Question: I have a query file called 'queries.qry'
And I am trying to query my assets and transaction for now.
my code
'''
//queries.qry
query AllAssetData {
description: "Returns All the data in th registry"
statement:
SELECT org.consentmanagement.asset.x
}
query AllTransactionData {
description: "Returns All the data in th registry"
statement:
SELECT org.consentmanagement.transactions.y
}
'''
Now after creating a bna file and then a card. I Deployed it on the fabric I have using composer.(Using following code)
'''
composer network install --card PeerAdmin@hlfv1 --archiveFile example.bna
composer network start --networkName trial --networkVersion 0.0.1 --networkAdmin admin --networkAdminEnrollSecret adminpw --card PeerAdmin@hlfv1 --file admin@trial.card
composer card import --file admin@trial.card
composer network ping --card admin@trial
'''
And deploy a REST server with it using
'''
composer-rest-server -c admin@ltrial -n never -u true -d a -w true
'''
Now when I open 'localhost:3000'
and click on "Query: Named queries "
I don't get the queries I have coded, I just get this

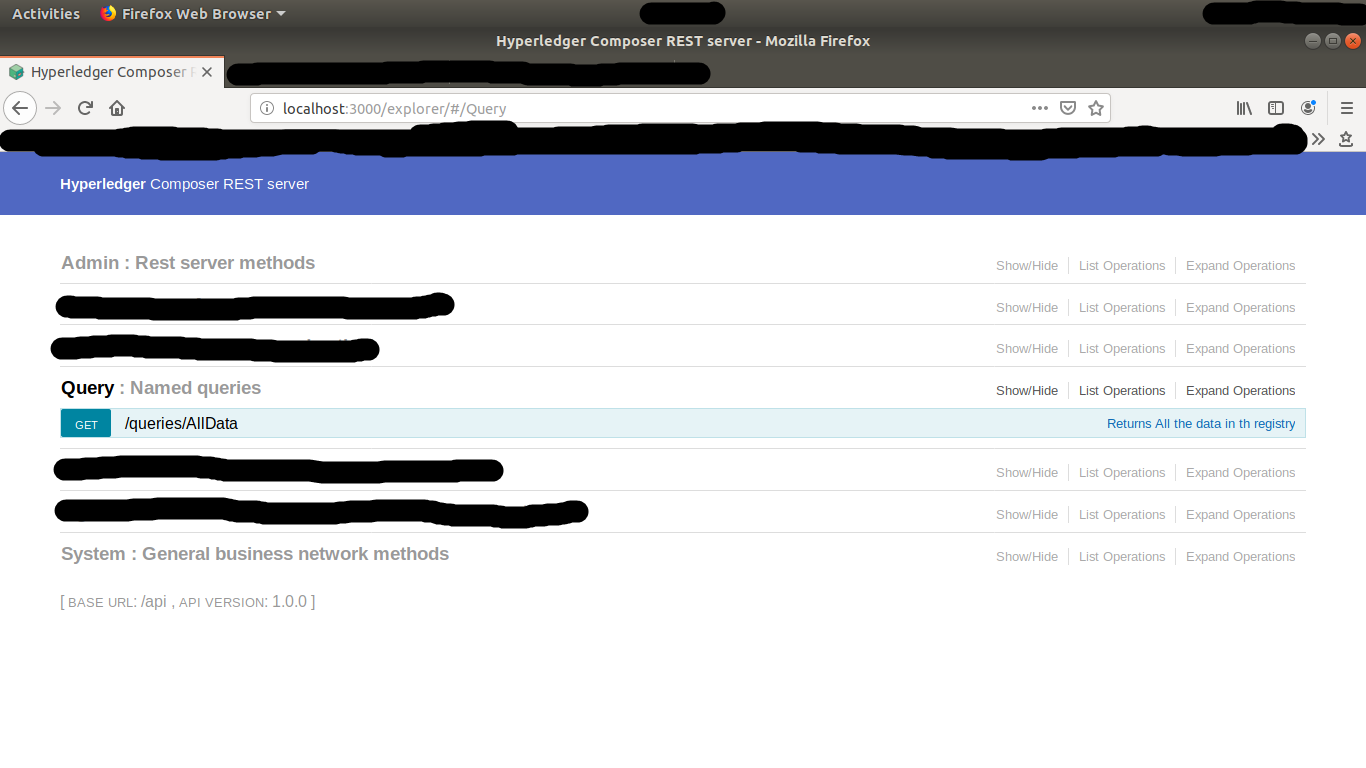
Answer: I found the answer.
The composer-rest-server was not updating as it was still following version '0.0.1'. (Which was the older version that did not have queries)
The solution is to change your versions to change '0.0.1' to'0.0.2' in your 'package.json'
and upgrade the network by following steps
'''
composer archive create -t dir -n . -a dist/trial.bna
cd dist/
composer network install --card PeerAdmin@hlfv1 --archiveFile trial.bna
composer network upgrade -c PeerAdmin@hlfv1 -n *nameOfnetwork -V 0.0.2
'''
and relaunch your 'composer-rest-server'
Use This If you are stuck somewhere
'''
composer archive create --help
composer network --help
composer network install --help
composer network upgrade --help
'''